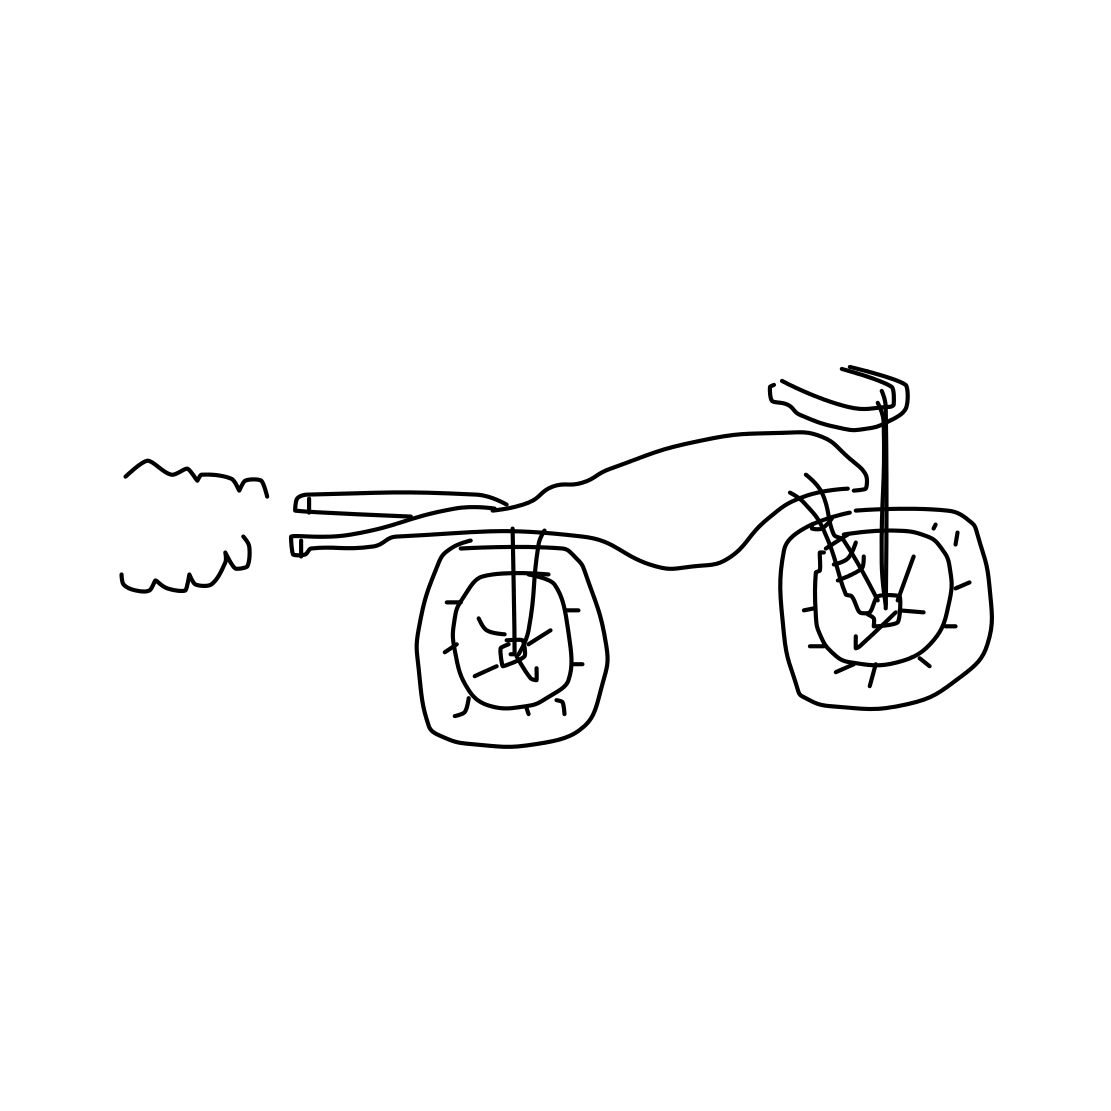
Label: motorbike